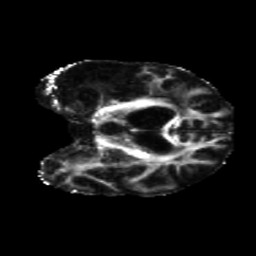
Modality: FA
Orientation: coronal
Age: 67
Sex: male
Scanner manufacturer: siemens
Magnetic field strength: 3 T
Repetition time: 5.25 s
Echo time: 0.08 s